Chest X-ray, PA view. Patient: 22 years old, sex M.
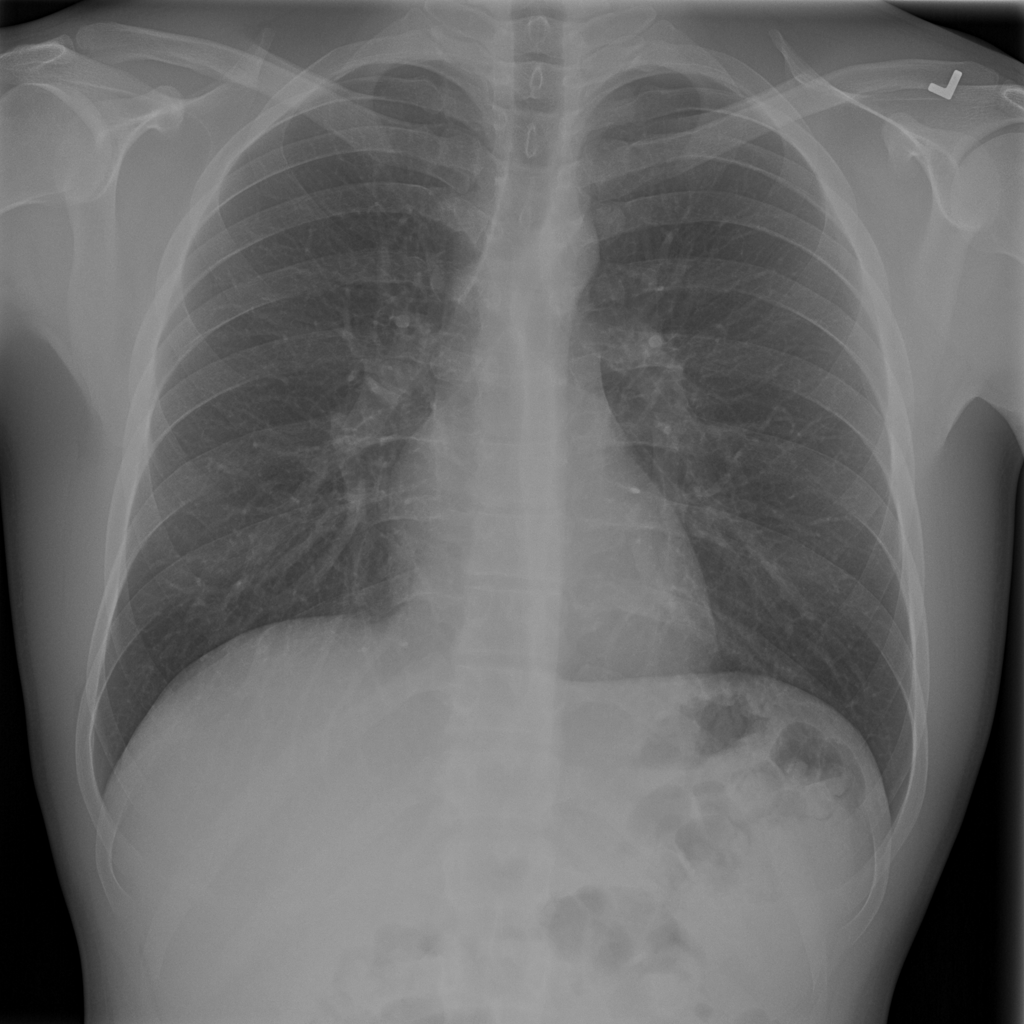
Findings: No Finding